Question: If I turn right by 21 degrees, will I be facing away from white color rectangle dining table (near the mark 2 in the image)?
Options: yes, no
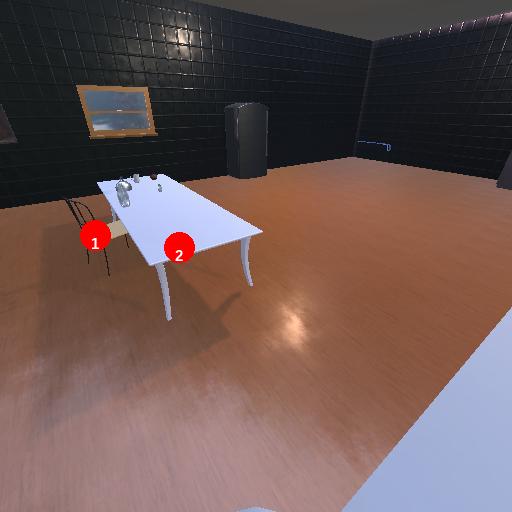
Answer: yes